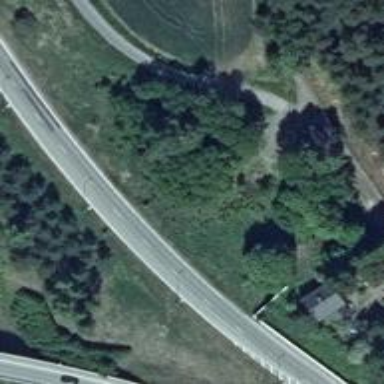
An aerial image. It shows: Asphalt motorway.